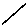
Label: line